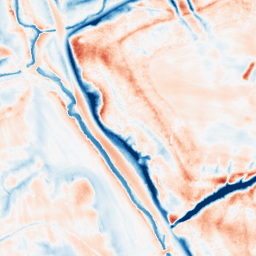
Category: edge_preserving
Decomposition family: guided
Decomposition parameters: radius: 8
eps: 0.1
Upsampling method: sinc_hamming
Upsampling parameters: scale: 2
kernel_size: 4
Upsampling scale: 2